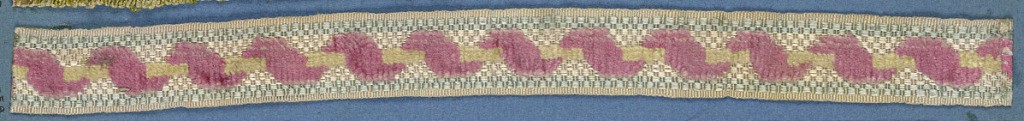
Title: Trimming
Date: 19th century
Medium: silk Technique: cut supplementary warp pile in a plain weave foundation
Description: Design of a pink ribbon wound onto a white rod in cut velvet on a ground of gray and white basket weave.